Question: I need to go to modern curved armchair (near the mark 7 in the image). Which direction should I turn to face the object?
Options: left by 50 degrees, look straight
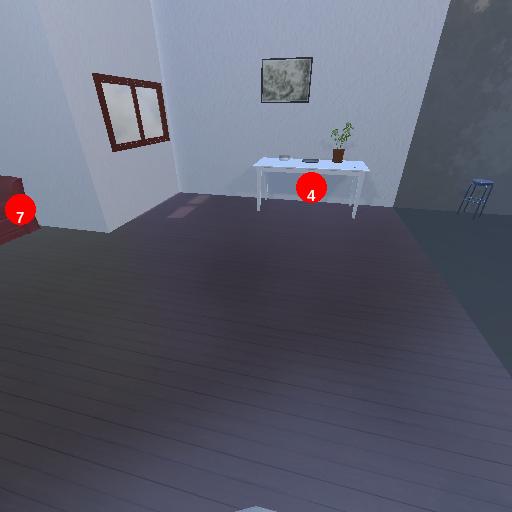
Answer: left by 50 degrees